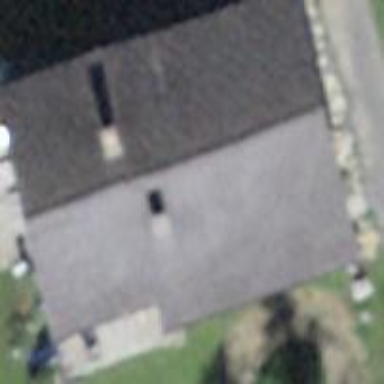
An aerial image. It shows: Building with tile roof.